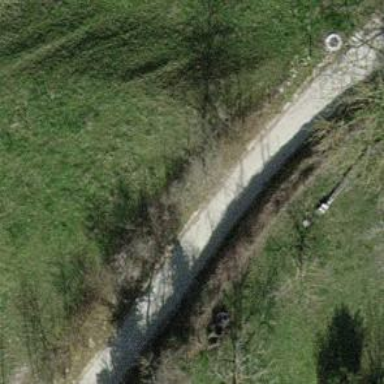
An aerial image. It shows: Compacted grade1 track road.